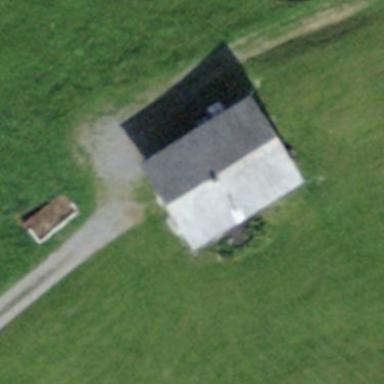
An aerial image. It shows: Cabin is depicted in the image.